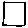
Label: square